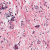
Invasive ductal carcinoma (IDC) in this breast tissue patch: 0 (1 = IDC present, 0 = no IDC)